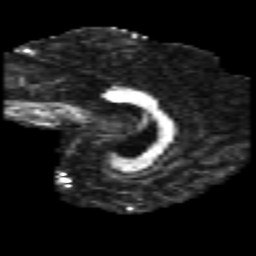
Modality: FA
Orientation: sagittal
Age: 34
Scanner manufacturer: philips
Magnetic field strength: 3 T
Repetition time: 8.6 s
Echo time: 0.127 s